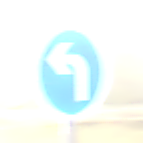
Verkehrszeichen: VorgeschriebeneFahrtrichtungLinks
Umgebung: Outdoor, Nature
Tageszeit: SunriseSunset
Wetter: PartlyCloudy
Licht: Natural
Jahreszeit: NotSpecified
Kontrast: HighContrast